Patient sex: M
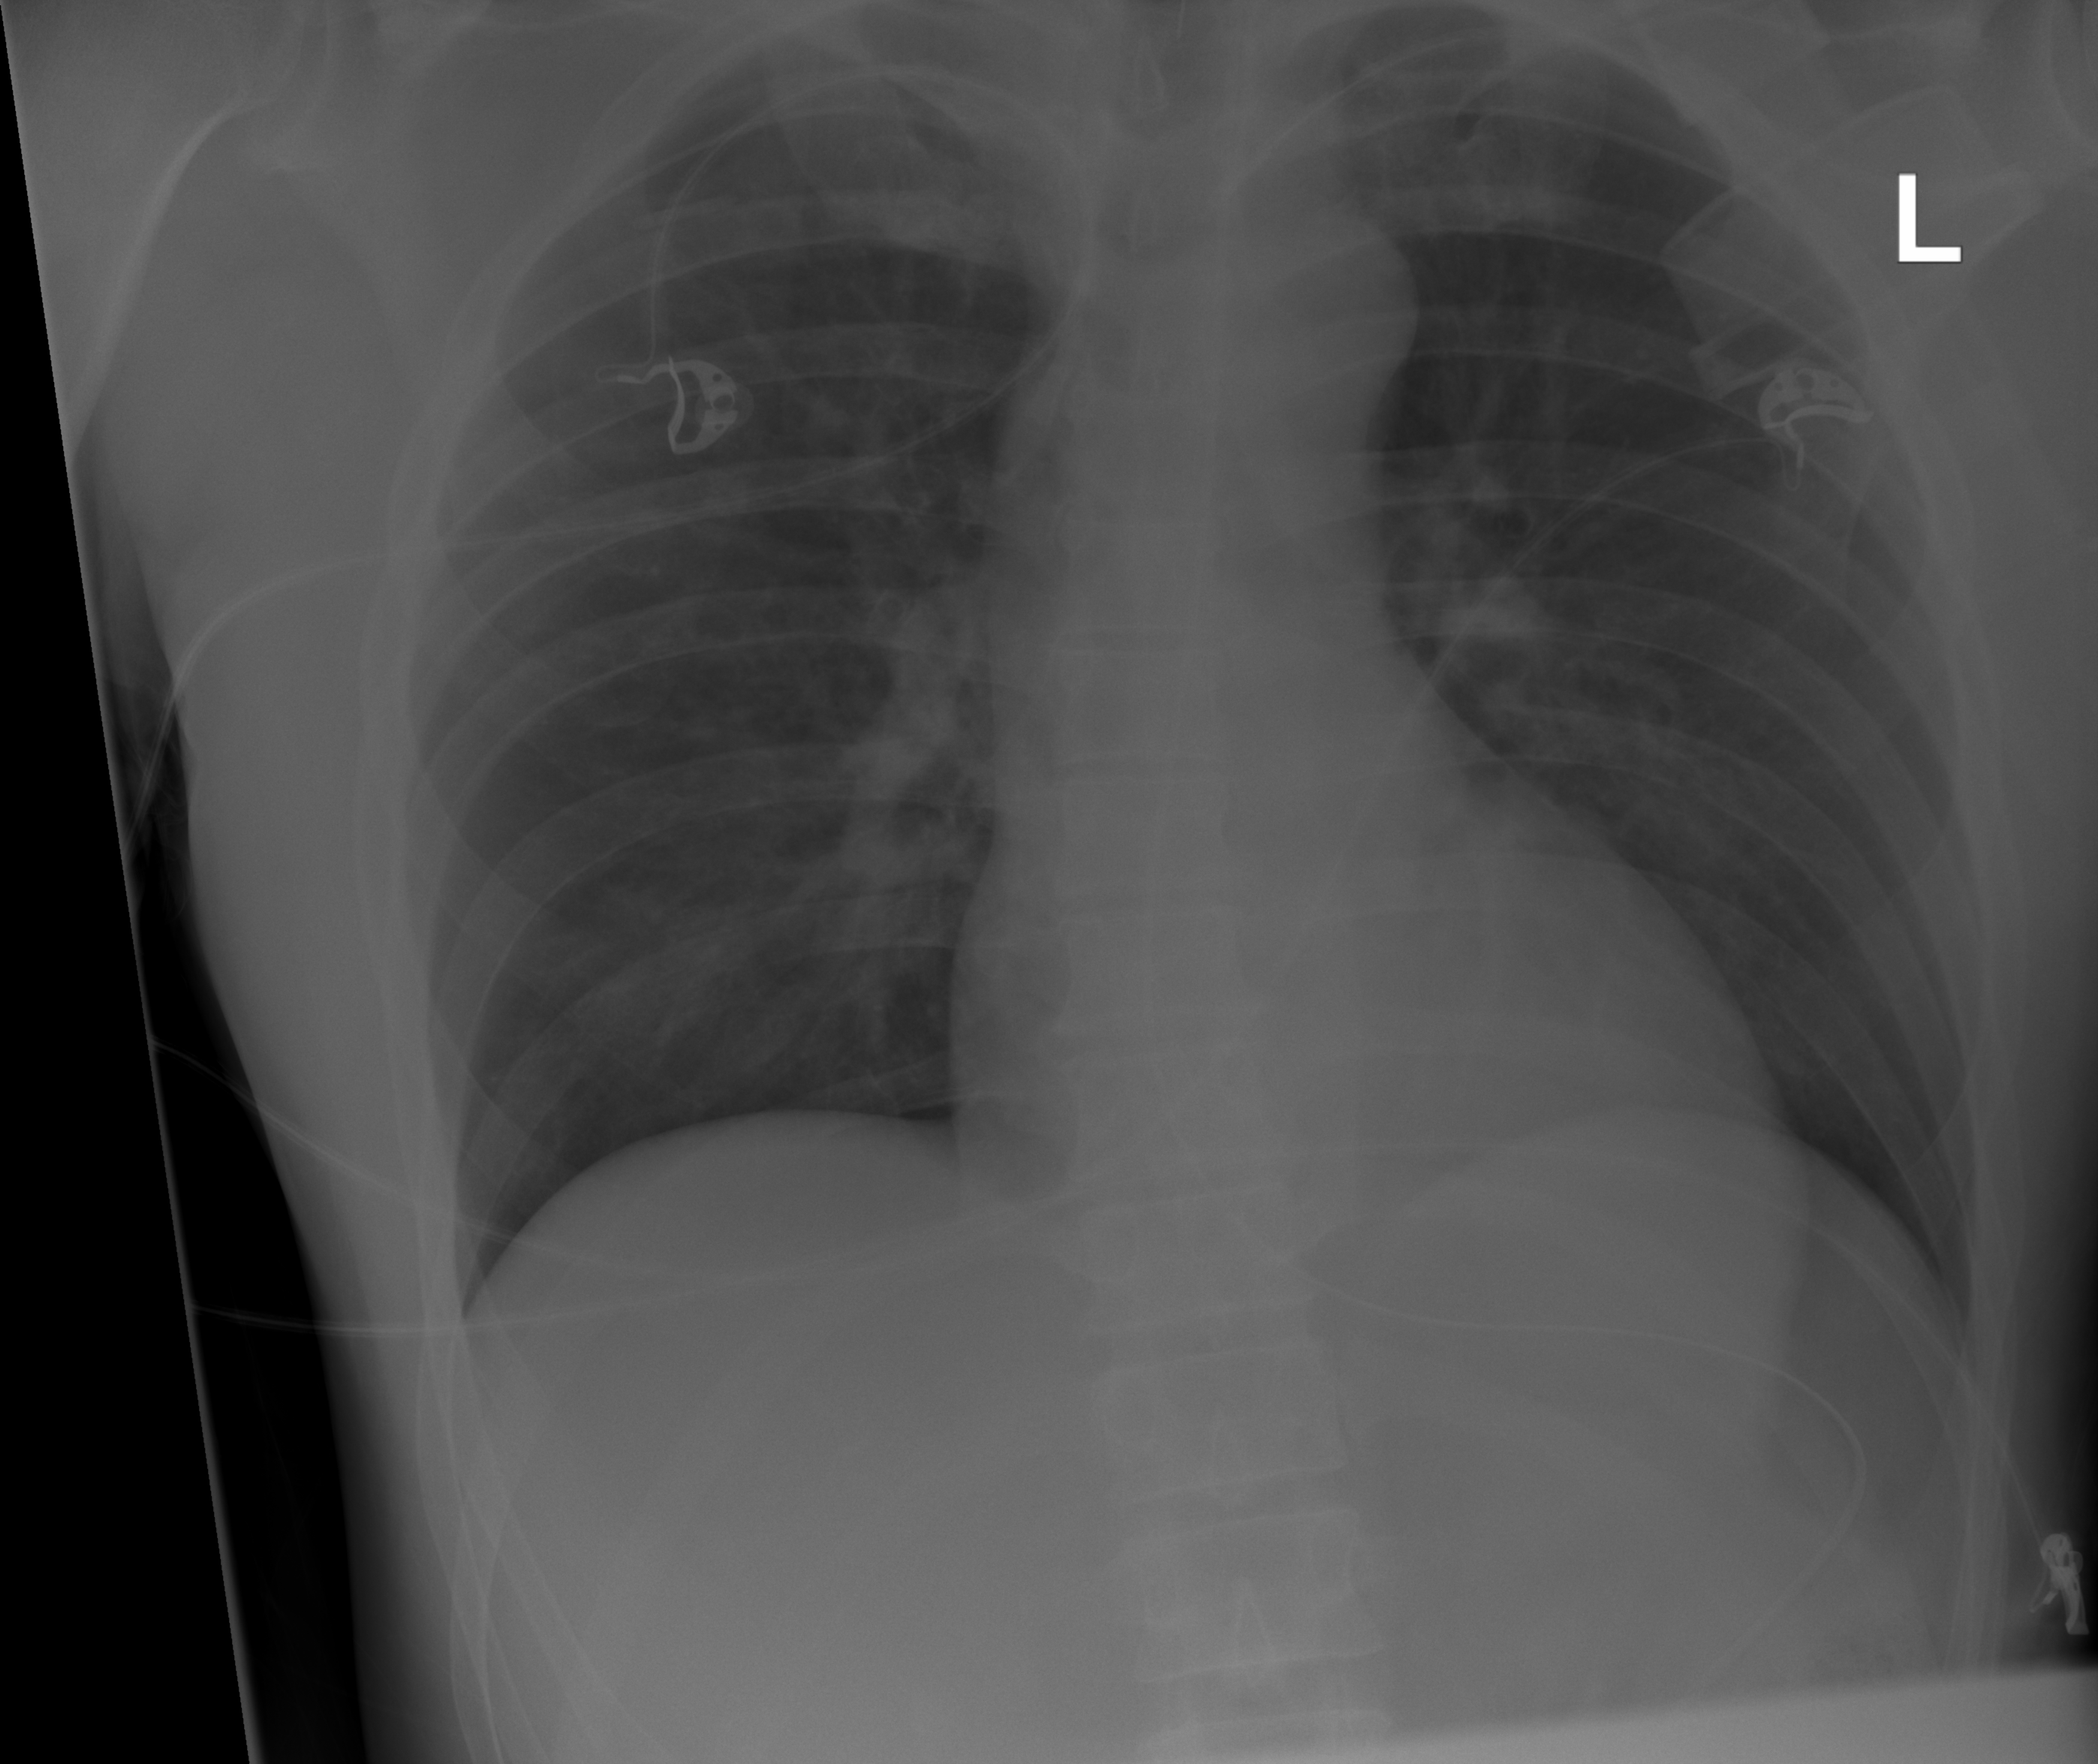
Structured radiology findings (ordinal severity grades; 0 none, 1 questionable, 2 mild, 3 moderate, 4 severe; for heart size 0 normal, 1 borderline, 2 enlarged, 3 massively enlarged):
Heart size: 0
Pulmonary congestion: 0
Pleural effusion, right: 0
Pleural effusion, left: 0
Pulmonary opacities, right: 1
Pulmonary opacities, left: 0
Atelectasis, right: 0
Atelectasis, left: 0